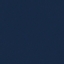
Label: SeaLake